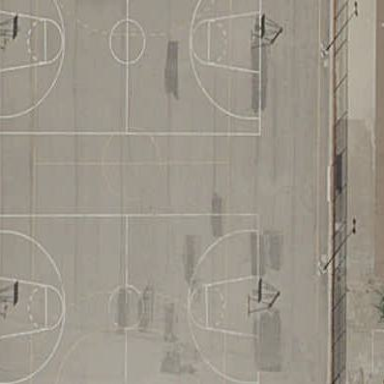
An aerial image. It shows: Basketball court in the leisure land pitch.